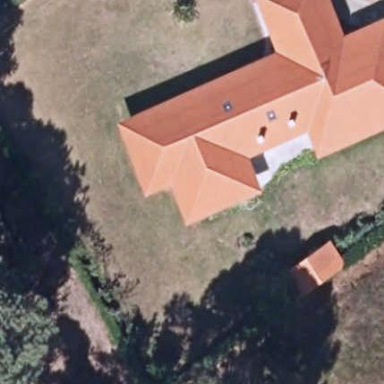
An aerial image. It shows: Simple house.